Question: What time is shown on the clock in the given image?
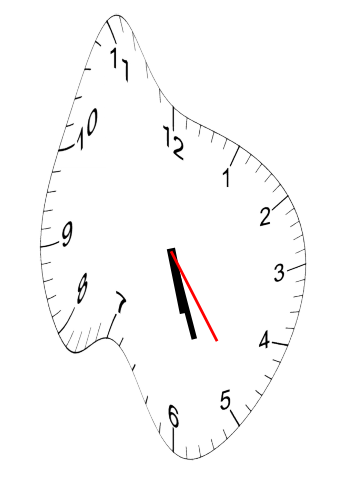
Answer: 05:26:24